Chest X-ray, PA view. Patient: 44 years old, sex F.
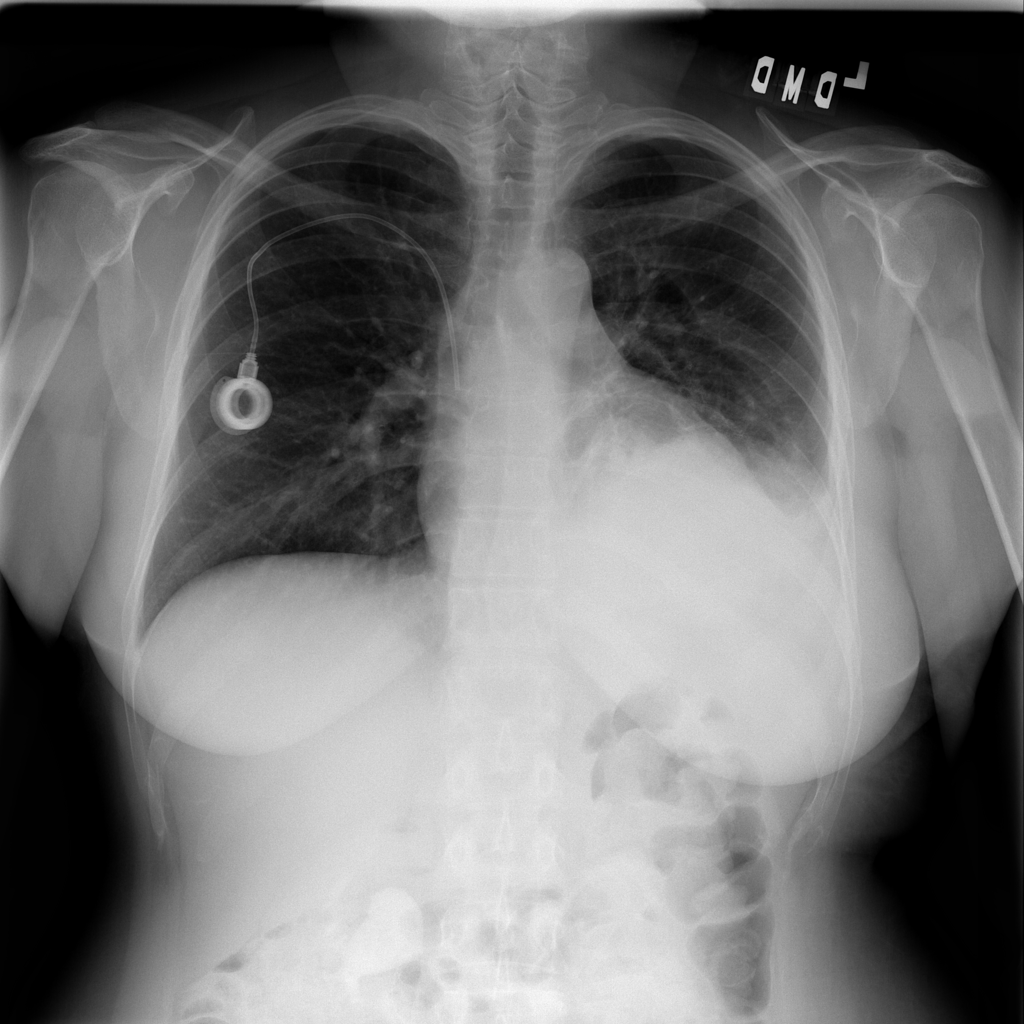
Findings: Atelectasis, Consolidation, Effusion